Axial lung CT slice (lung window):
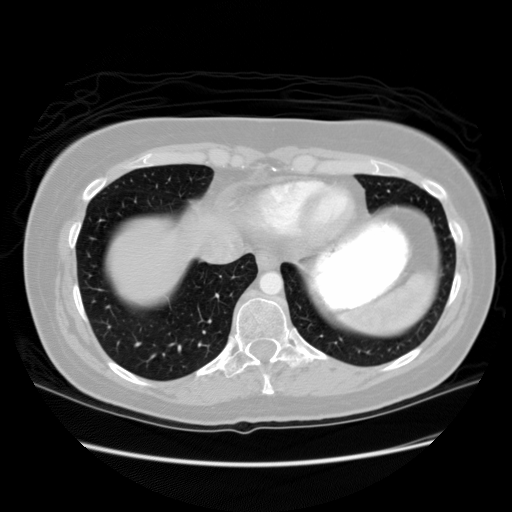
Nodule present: no